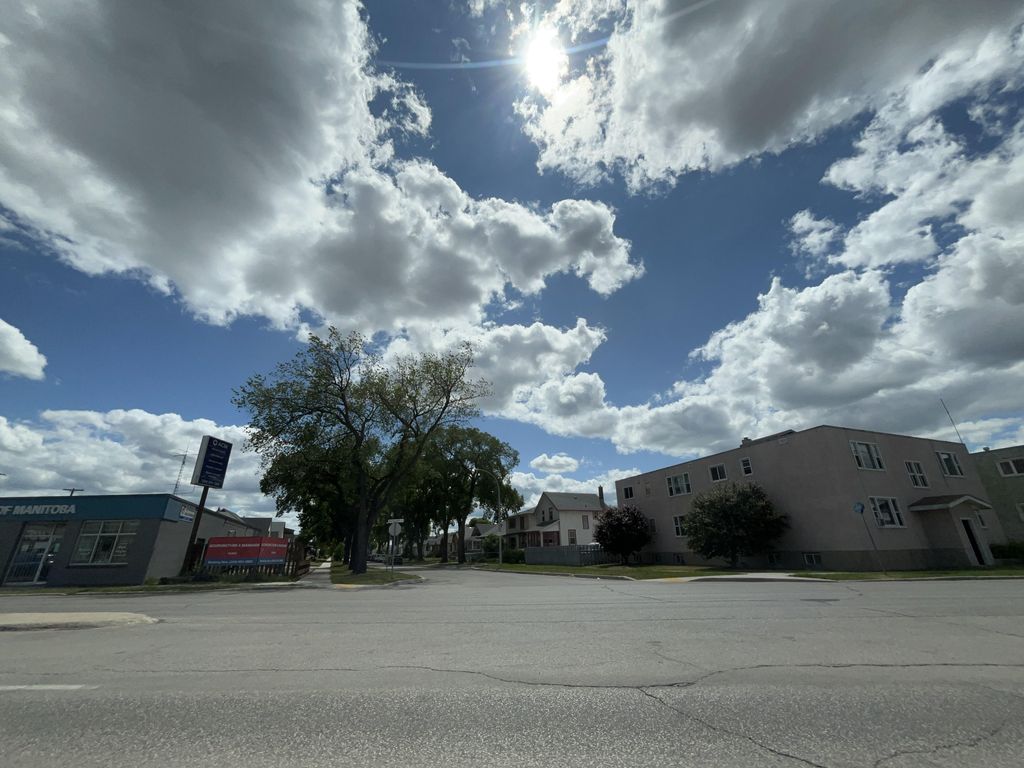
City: winnipeg